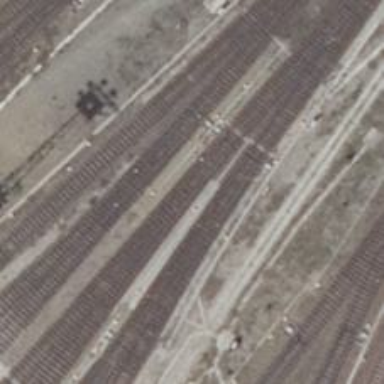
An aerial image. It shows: Railway switch.